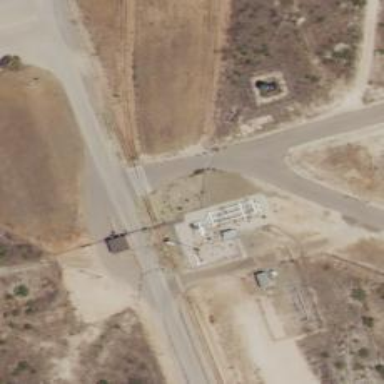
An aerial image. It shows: Level crossing along the railway.